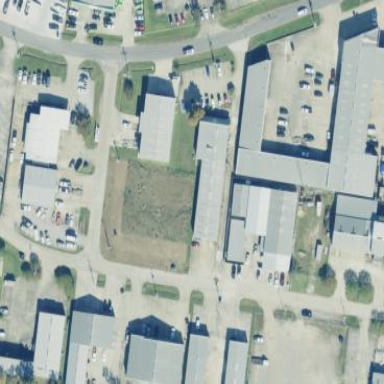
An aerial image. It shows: Building that houses tire shop.